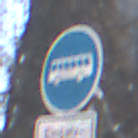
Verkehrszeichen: Busssonderstreifen
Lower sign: BesondereFahrzeugeUndTransportgueter3
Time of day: MorningAfternoon
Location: Outdoor (Special)
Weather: Clear
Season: Winter
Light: Natural